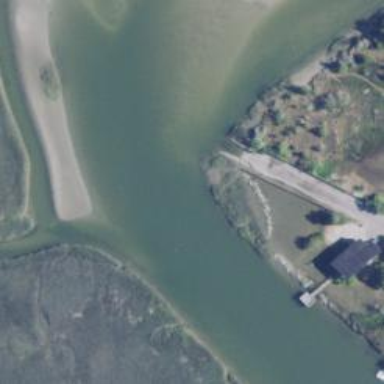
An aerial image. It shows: Slipway on leisure land.